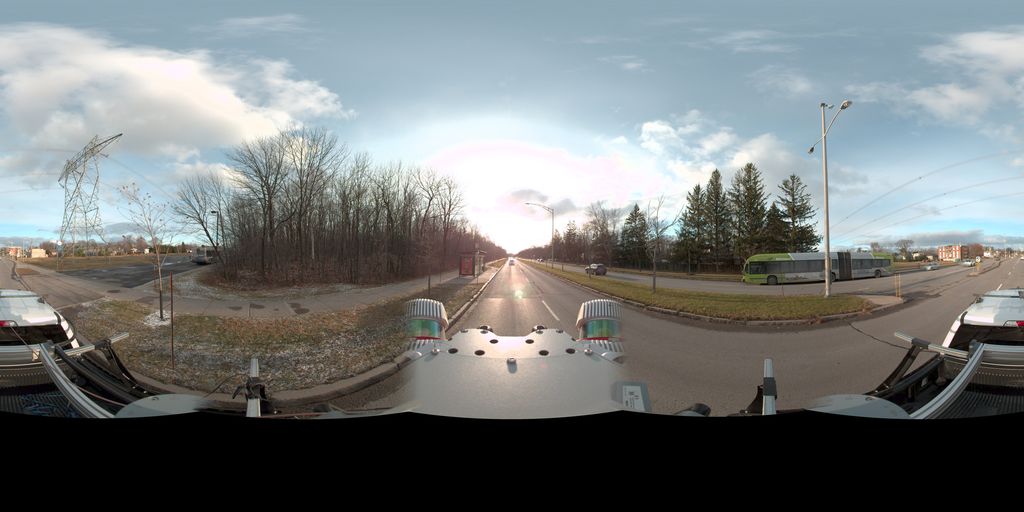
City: quebec_city